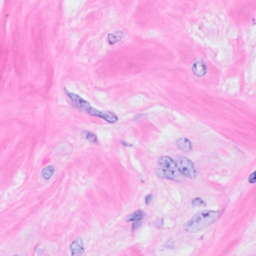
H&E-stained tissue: Breast